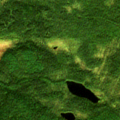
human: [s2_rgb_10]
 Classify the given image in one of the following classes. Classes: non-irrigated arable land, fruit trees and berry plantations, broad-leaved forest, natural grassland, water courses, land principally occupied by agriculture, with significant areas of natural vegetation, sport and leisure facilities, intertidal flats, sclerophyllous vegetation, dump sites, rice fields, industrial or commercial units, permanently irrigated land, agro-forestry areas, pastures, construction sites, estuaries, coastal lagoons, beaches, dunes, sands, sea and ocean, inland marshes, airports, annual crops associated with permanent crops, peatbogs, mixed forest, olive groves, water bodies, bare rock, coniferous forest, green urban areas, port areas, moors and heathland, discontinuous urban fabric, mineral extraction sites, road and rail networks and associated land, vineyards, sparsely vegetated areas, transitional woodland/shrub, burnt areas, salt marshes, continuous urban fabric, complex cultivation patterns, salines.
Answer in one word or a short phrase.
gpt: coniferous forest, transitional woodland/shrub